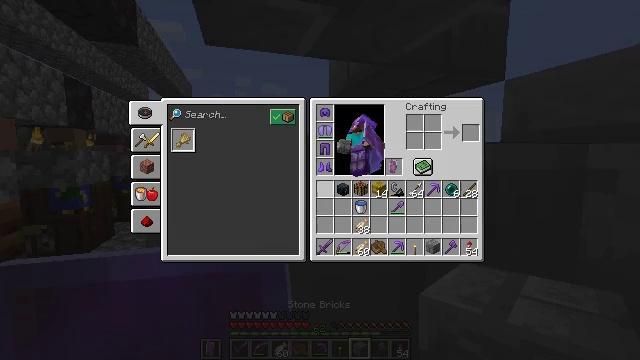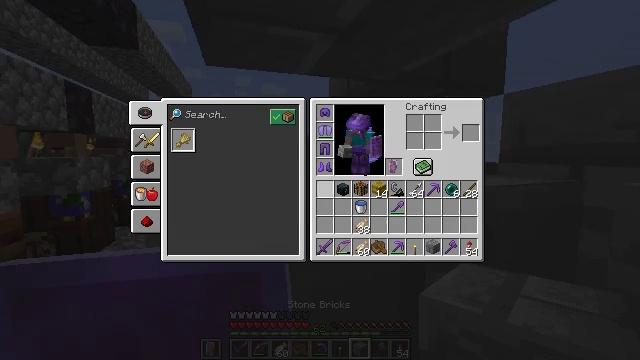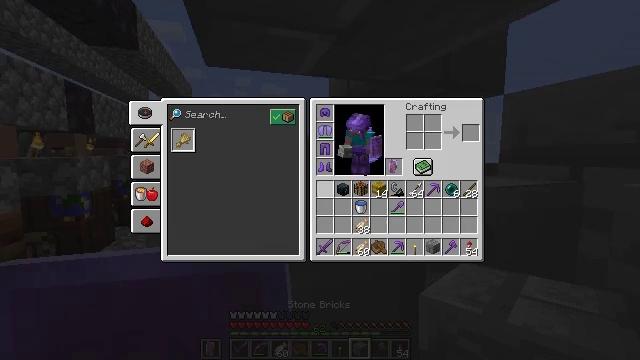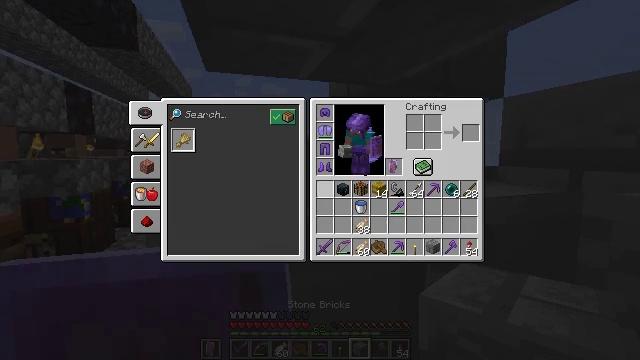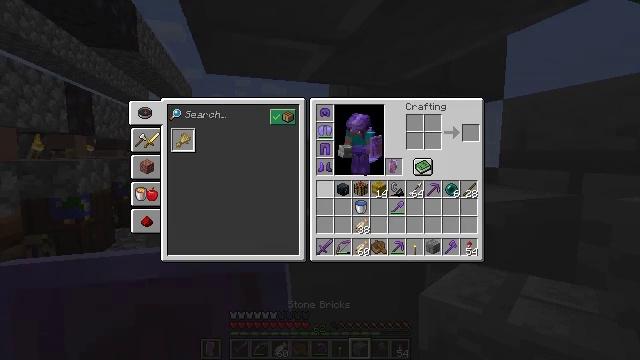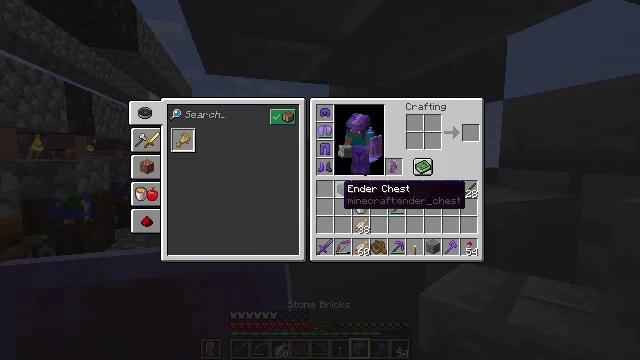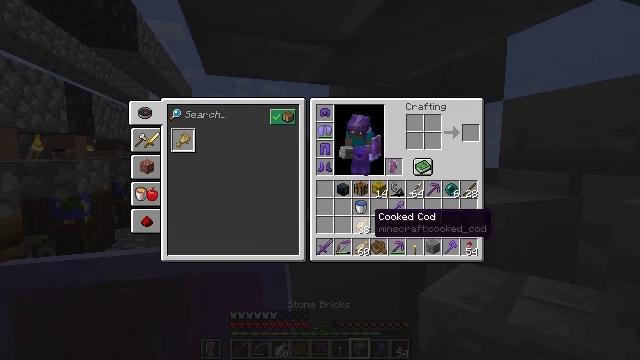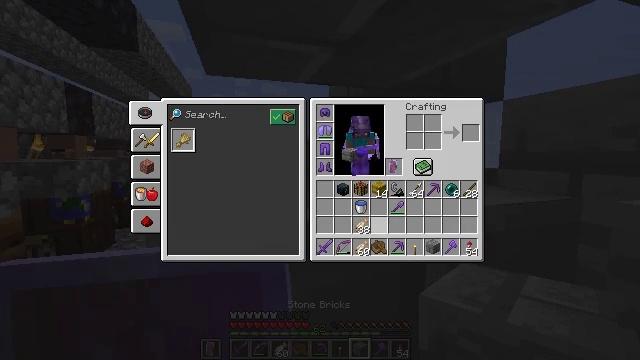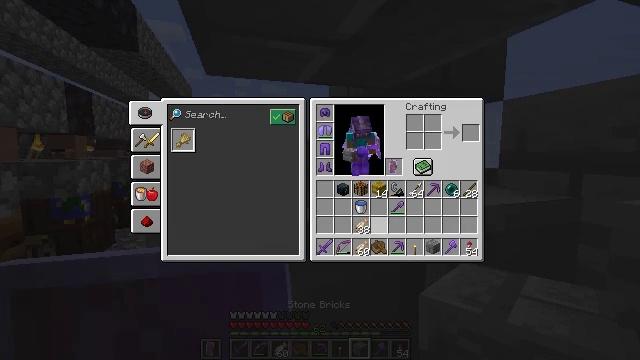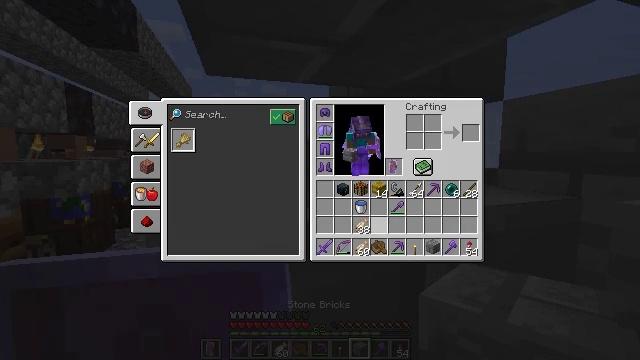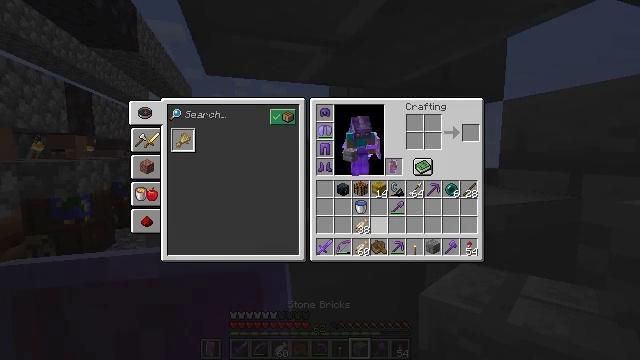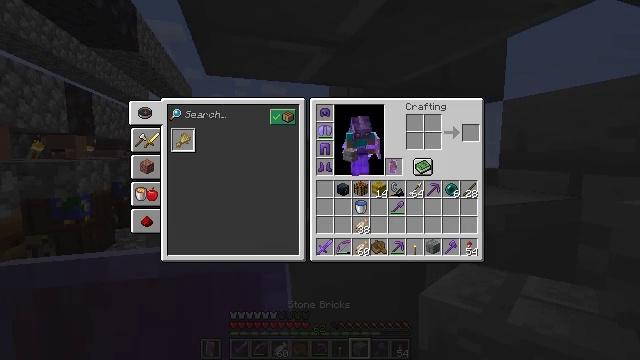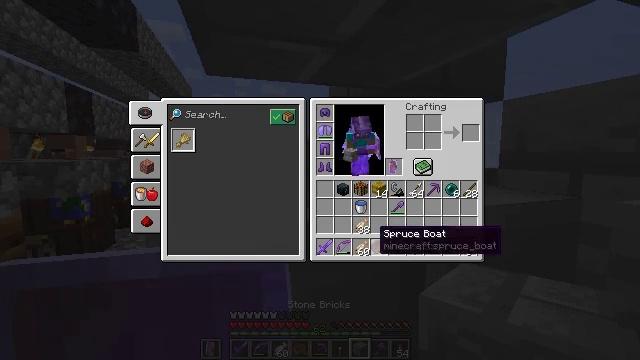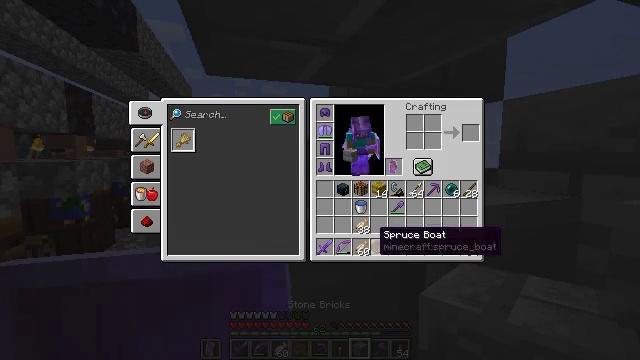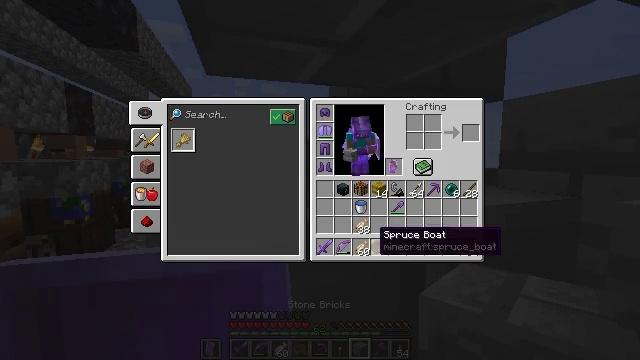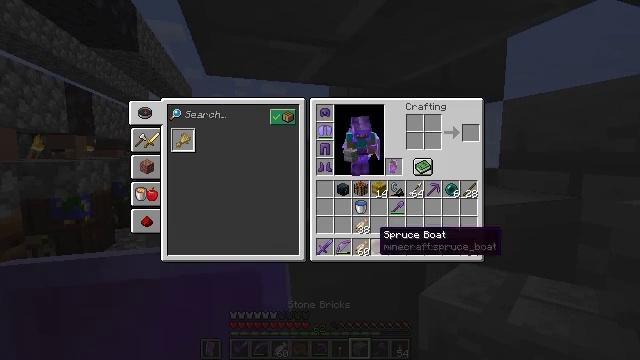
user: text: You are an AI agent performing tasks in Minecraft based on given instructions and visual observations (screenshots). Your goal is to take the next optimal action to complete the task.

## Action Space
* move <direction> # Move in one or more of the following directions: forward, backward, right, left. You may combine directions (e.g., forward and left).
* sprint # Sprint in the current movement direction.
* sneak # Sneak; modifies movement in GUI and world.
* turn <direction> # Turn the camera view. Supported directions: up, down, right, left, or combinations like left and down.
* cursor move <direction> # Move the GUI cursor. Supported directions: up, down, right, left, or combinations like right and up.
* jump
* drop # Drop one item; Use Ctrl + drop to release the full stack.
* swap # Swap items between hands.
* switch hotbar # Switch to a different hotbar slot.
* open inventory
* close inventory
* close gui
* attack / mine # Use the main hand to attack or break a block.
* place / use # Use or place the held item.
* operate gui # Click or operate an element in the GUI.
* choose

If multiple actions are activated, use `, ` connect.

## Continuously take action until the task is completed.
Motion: motion action
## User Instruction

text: Gather the stone brick slab for your inventory.
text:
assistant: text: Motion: open inventory
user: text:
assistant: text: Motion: open inventory
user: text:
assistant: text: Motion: no_op
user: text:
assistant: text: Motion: no_op
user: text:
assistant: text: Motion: turn right and down
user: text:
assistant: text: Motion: turn right and down
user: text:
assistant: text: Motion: no_op
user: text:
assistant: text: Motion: no_op
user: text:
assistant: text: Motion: no_op
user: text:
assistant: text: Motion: no_op
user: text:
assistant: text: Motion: sneak
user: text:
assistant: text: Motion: sneak
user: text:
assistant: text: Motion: sneak
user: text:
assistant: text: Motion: sneak
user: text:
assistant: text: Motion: sneak
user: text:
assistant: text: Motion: sneak, attack / mine
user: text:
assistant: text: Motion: sneak, attack / mine
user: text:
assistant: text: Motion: sneak, attack / mine
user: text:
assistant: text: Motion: sneak
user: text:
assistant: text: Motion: no_op
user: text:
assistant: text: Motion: no_op
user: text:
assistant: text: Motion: no_op
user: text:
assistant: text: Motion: no_op
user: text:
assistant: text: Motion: no_op
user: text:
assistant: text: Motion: no_op
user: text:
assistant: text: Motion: no_op
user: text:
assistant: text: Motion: no_op
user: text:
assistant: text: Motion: no_op
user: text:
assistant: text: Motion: no_op
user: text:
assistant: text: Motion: no_op